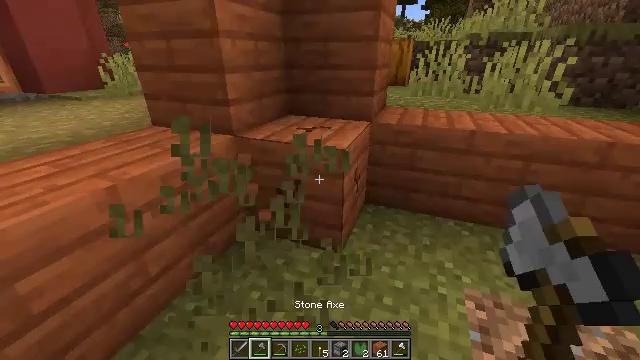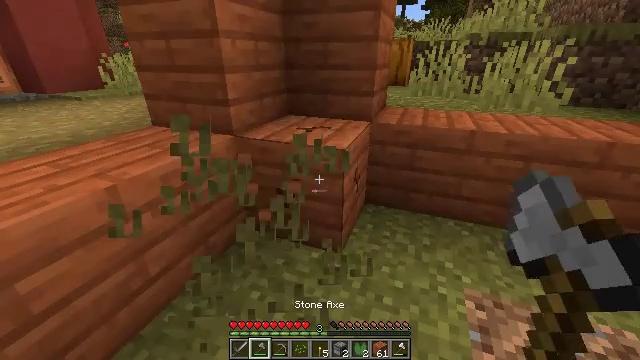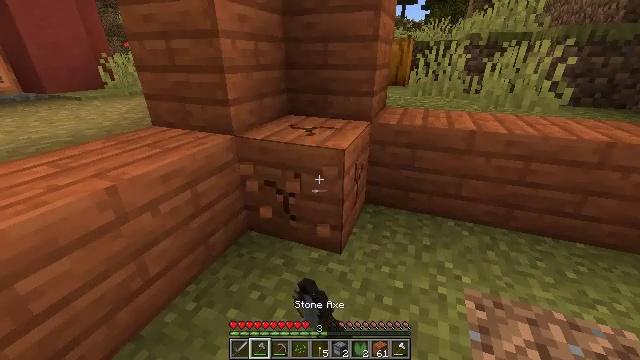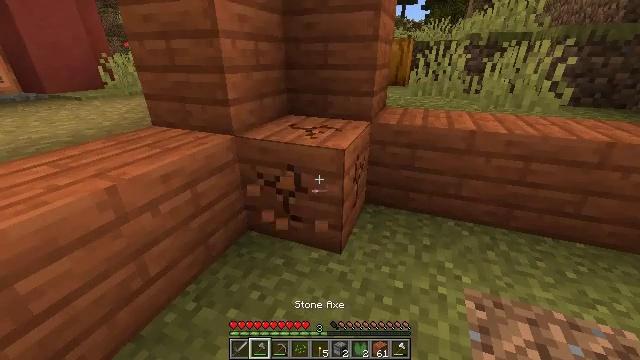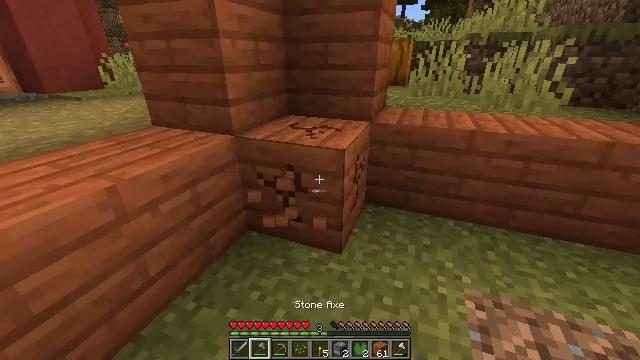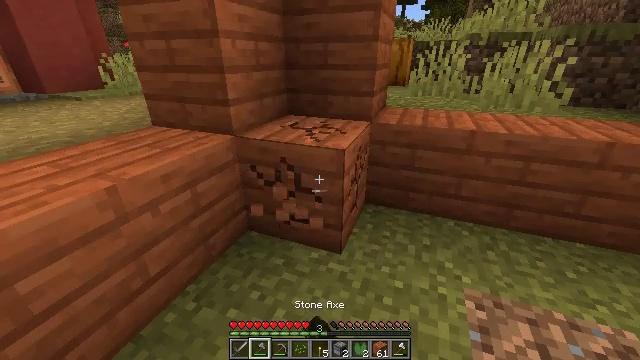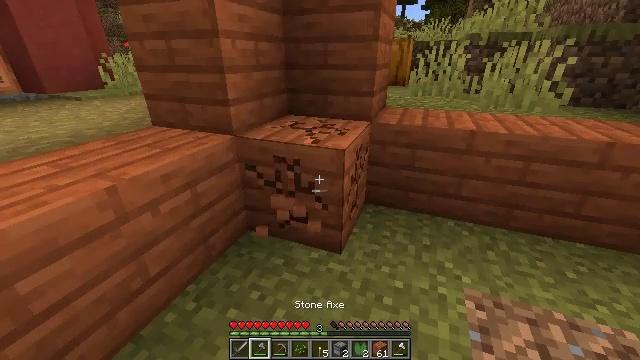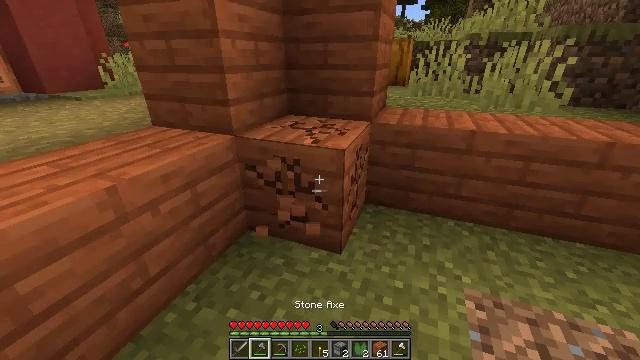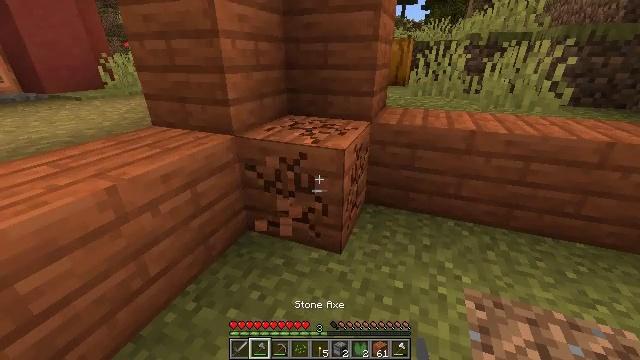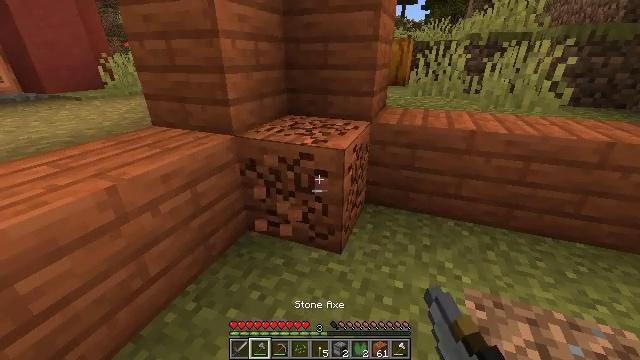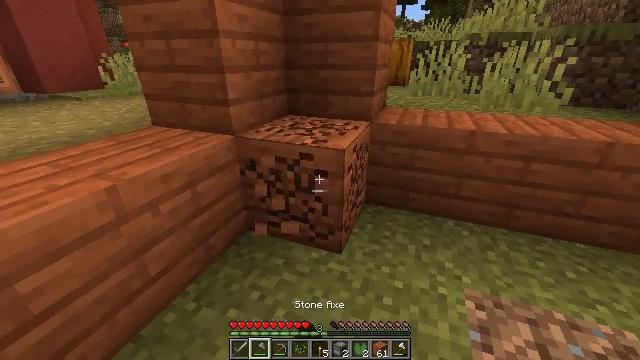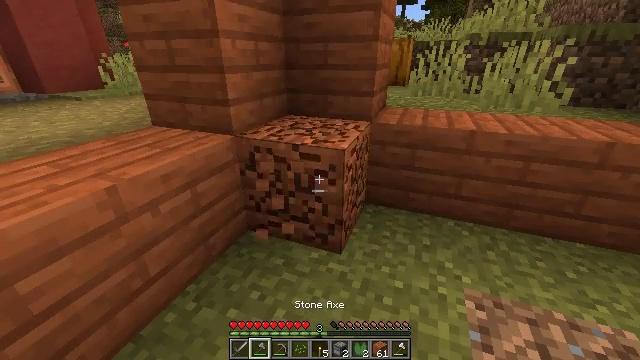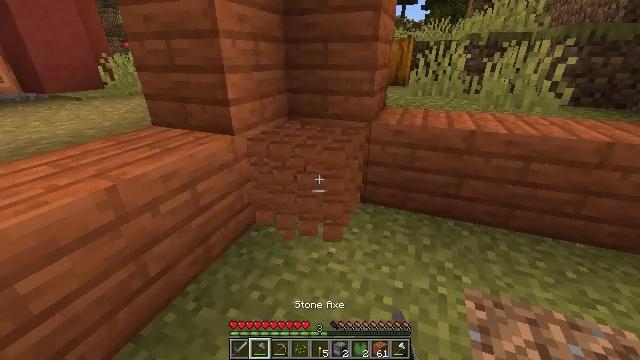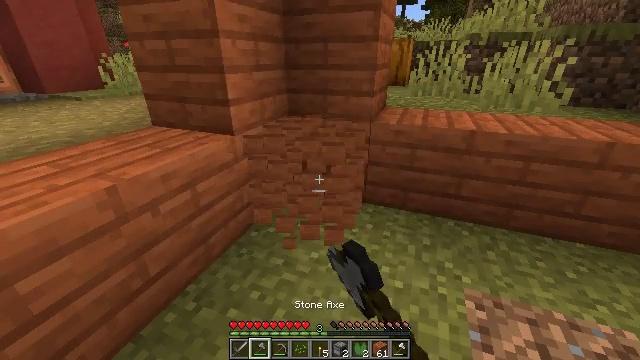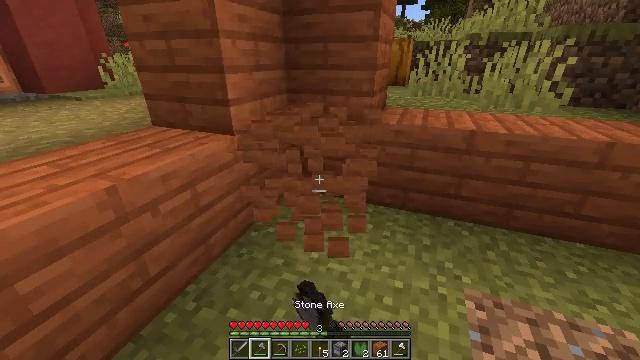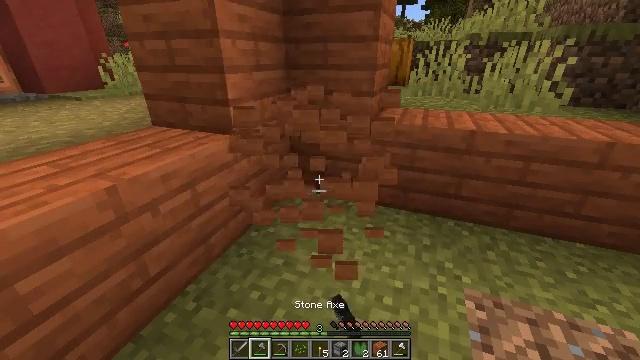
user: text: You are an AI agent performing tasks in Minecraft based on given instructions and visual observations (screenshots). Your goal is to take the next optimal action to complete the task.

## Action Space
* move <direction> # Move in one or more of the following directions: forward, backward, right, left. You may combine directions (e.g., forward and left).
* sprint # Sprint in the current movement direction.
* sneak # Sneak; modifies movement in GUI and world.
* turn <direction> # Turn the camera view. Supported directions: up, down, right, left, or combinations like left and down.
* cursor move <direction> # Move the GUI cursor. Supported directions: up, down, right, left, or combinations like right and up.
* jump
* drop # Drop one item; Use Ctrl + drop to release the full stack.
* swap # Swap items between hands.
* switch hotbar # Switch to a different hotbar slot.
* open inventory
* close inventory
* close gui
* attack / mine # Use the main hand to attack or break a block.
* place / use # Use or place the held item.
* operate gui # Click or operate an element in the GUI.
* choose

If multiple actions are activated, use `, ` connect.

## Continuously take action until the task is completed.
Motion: motion action
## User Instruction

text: Remove acacia planks from a building.
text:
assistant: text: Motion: attack / mine
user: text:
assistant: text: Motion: attack / mine
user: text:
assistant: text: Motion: attack / mine
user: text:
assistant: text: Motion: attack / mine
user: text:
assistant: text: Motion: attack / mine
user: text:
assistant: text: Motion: attack / mine
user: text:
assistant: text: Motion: attack / mine
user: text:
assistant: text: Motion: attack / mine
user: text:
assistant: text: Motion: attack / mine
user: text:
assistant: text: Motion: attack / mine
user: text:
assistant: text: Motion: attack / mine
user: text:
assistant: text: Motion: attack / mine
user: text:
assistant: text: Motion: attack / mine
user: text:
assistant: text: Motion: attack / mine
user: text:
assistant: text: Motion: attack / mine
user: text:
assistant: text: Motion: move forward, attack / mine
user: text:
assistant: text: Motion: attack / mine